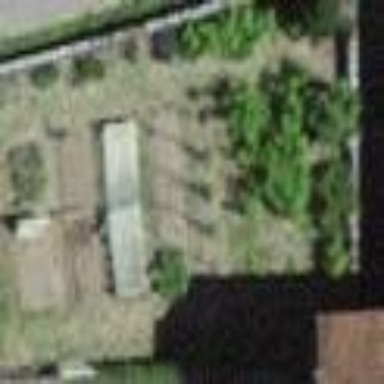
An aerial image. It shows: Garden area designated for leisure land.